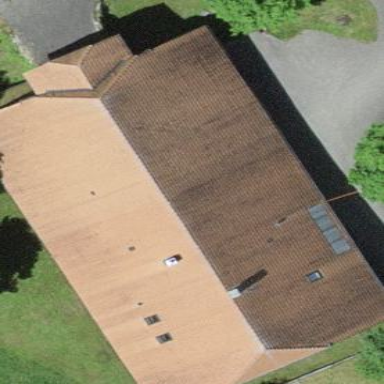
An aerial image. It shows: Farm building.